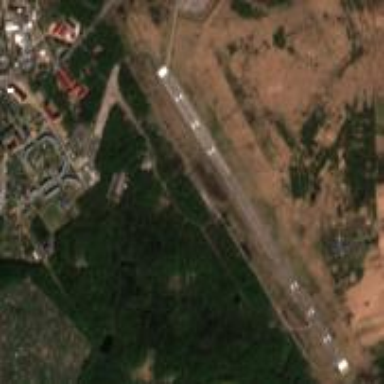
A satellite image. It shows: Concrete runway at airport.